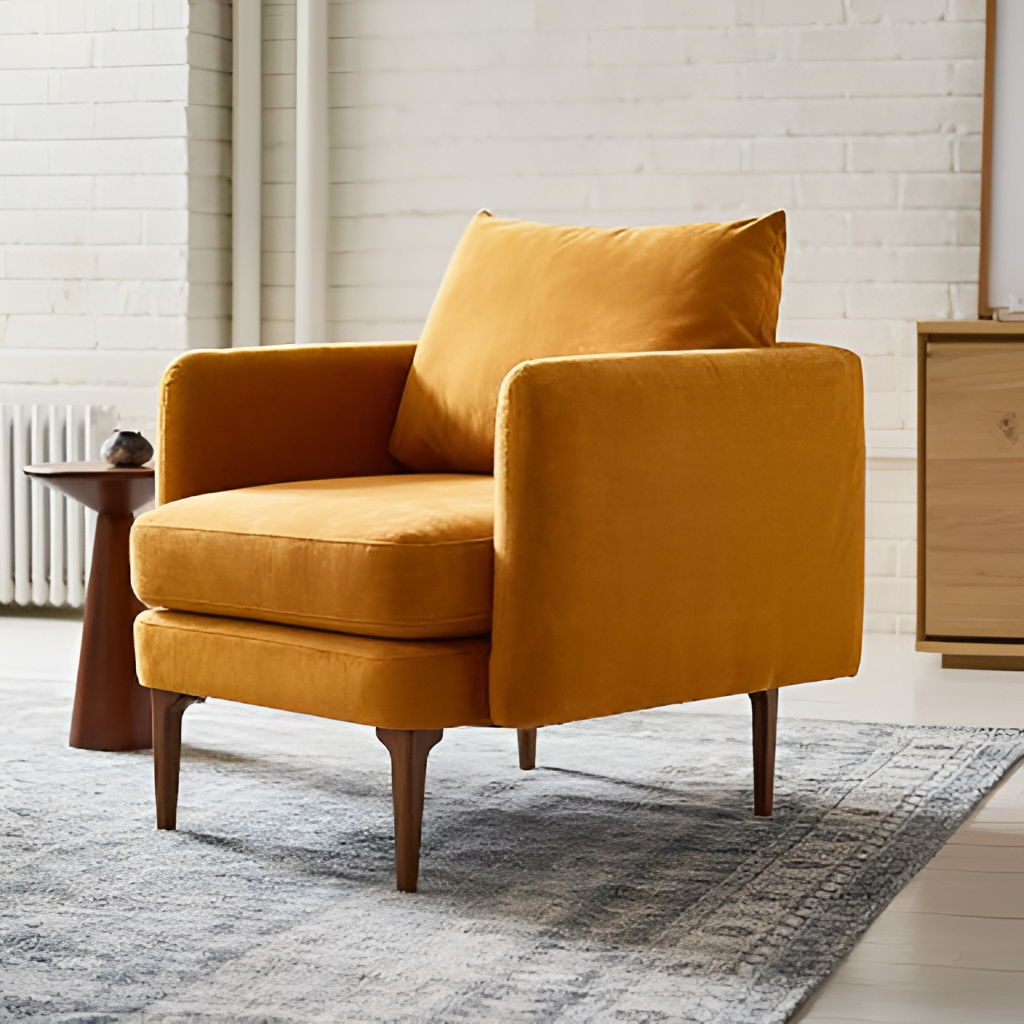
velvet armchair, Living room, gray brick wallpaper, with solid pattern, contemporary, gray wool flooring, with large square pattern